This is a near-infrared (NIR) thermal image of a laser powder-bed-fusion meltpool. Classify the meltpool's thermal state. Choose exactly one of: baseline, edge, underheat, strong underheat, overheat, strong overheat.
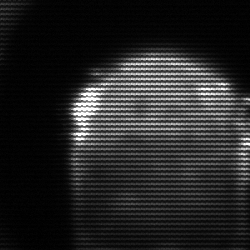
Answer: edge